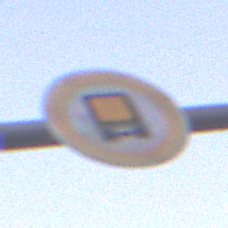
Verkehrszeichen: VerbotKennzeichnungspflichtigeKraftfahrzeugeGefaehrlicheGueter
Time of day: SunriseSunset
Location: Outdoor (Suburban)
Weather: PartlyCloudy
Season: NotSpecified
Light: Natural